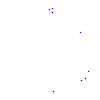
Particle: proton